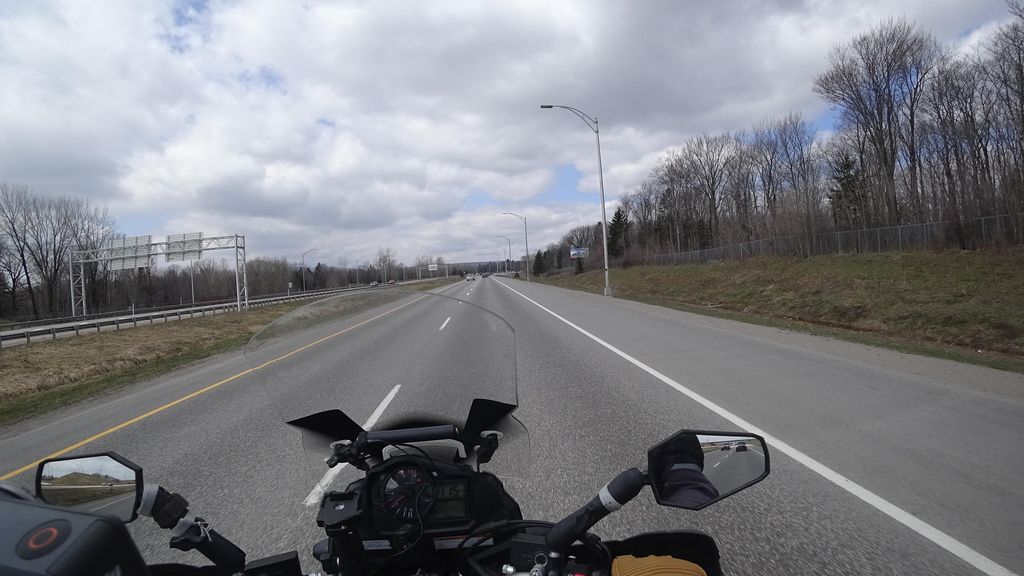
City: quebec_city